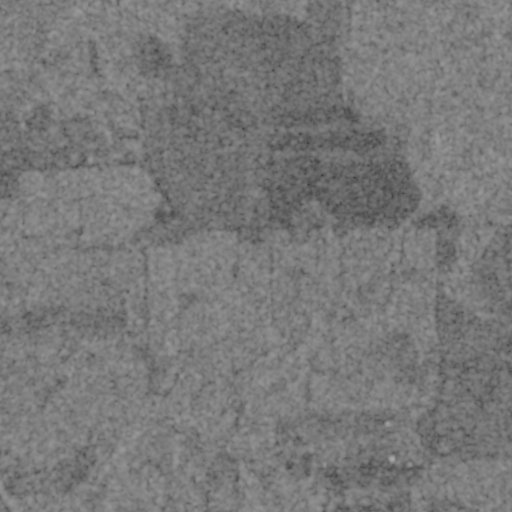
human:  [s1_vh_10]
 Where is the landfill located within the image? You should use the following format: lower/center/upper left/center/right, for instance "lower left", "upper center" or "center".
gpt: The landfill is located in the lower right of the image.
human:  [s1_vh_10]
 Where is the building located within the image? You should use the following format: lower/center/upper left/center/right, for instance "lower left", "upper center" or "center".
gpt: The building is located in the left of the image.
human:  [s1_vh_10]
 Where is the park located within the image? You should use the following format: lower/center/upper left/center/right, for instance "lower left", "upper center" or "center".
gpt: There is no park in the image.

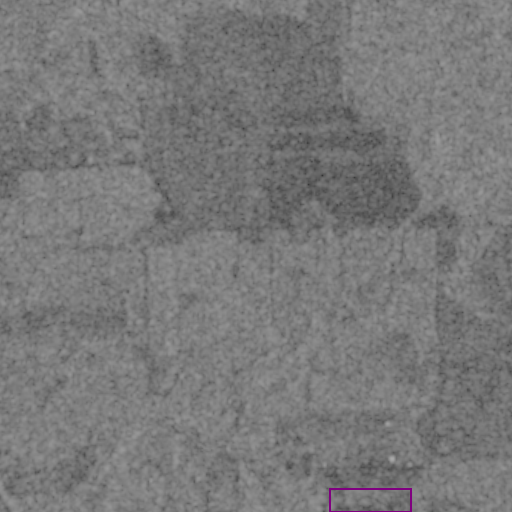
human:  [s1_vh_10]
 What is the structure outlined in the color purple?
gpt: The structure outlined in purple is a landfill.
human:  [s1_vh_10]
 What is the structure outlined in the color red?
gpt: There is no red outline.